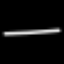
Label: line